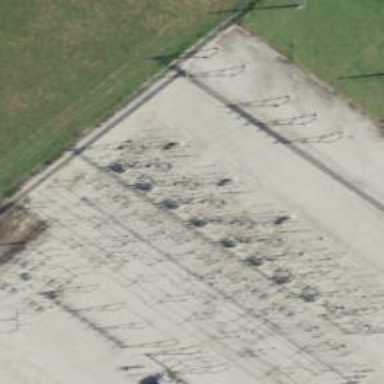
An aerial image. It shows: Switch used for power control.